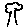
Label: tree